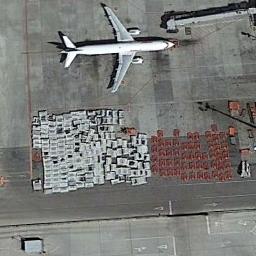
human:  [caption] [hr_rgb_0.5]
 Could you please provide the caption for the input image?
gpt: A plane is parked next to many red and white boxes .

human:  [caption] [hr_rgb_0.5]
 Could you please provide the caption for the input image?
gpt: A plane parked next to a boarding bridge while many white facilities many red facilities beside .

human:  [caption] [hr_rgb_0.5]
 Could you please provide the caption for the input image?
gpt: There were a pile of white boxes and a pile of red boxes on the side of the plane .

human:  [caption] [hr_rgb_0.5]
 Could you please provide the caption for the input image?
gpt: An airplane was parked  on the airport beside many red and white boxes .

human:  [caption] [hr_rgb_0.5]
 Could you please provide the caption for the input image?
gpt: One plane is on the ground next to many red and gray containers .